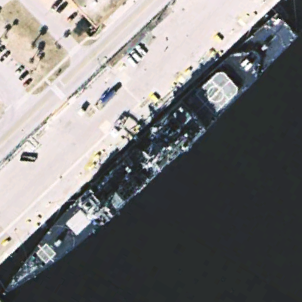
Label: cruiser